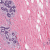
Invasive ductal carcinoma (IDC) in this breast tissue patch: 0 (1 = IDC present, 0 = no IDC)